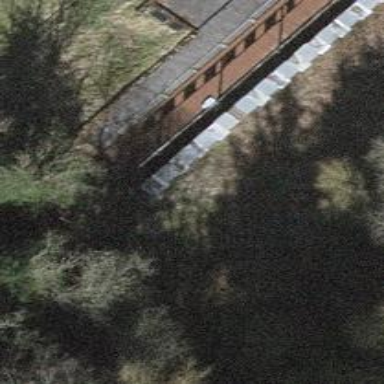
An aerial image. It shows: Retaining wall.